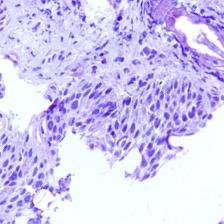
Diagnosis: OSCC